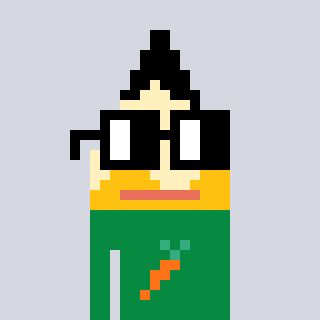
a pixel art character with square black glasses, a pencil-shaped head and a green-colored body on a cool background